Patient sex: M
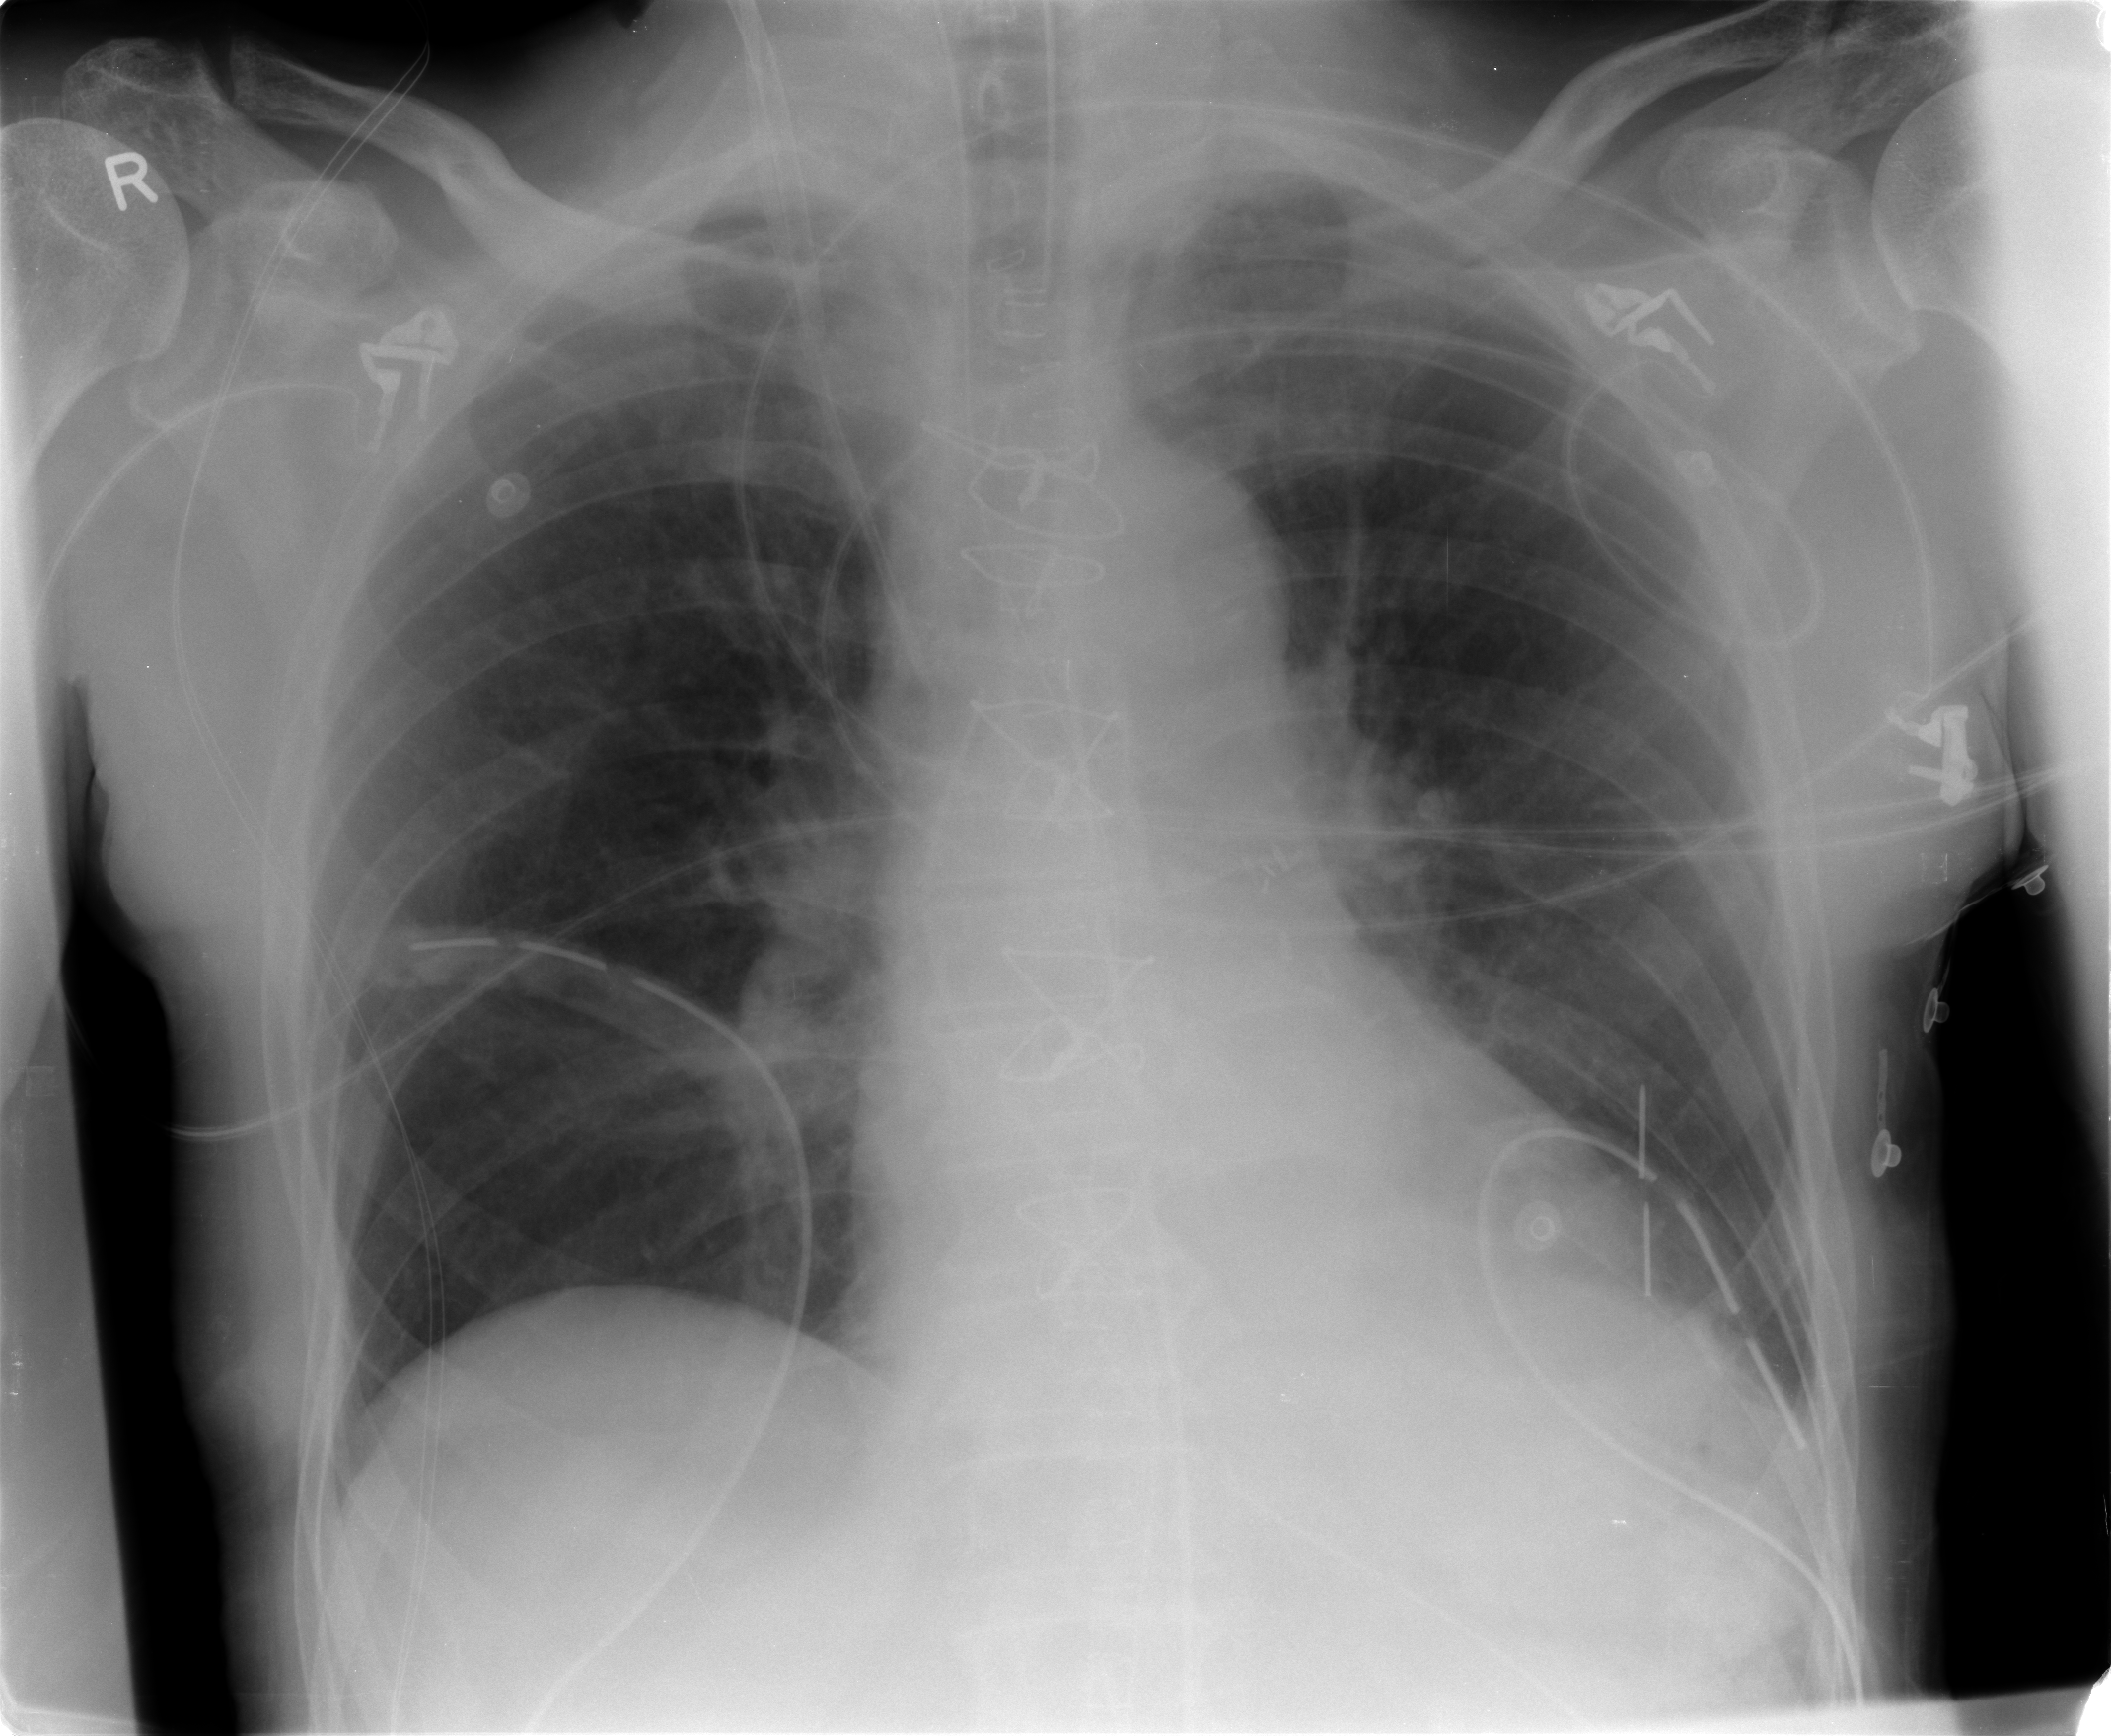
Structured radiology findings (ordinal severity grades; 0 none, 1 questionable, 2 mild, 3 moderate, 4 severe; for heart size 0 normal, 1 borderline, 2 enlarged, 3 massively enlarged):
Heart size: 0
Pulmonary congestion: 1
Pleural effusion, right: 0
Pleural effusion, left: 0
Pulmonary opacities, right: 0
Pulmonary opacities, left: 0
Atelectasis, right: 1
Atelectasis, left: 1